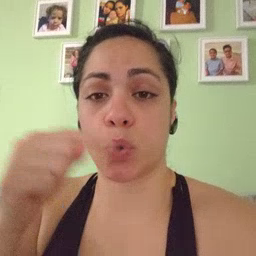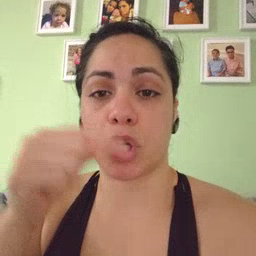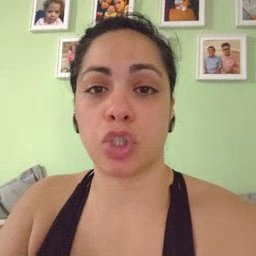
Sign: toothbrush